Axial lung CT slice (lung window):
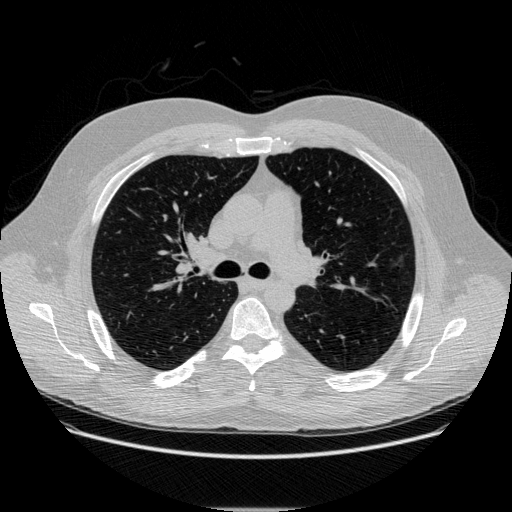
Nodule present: yes
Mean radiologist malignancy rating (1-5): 3